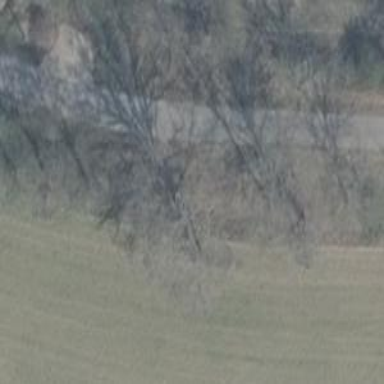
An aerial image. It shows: Row of trees in natural setting.